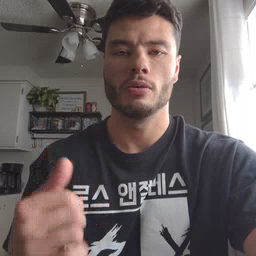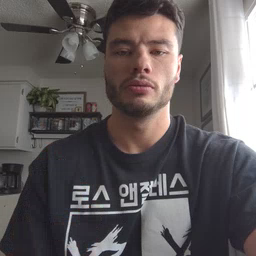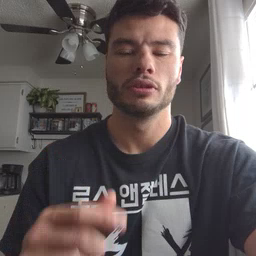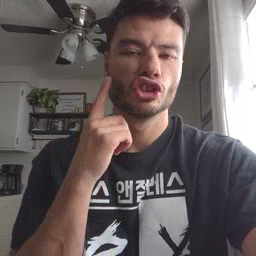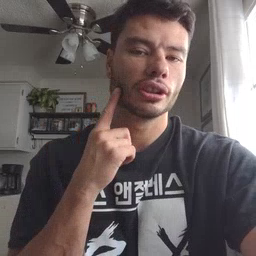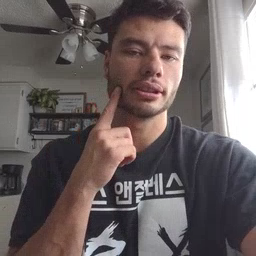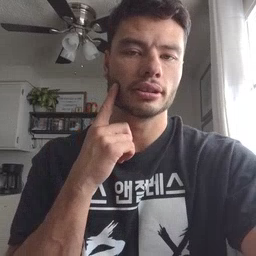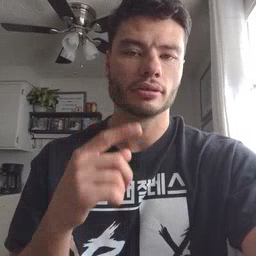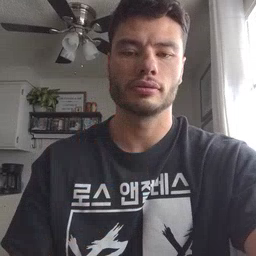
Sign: cheek